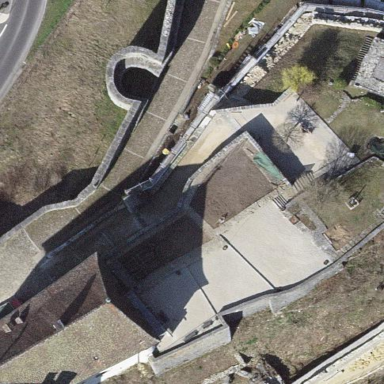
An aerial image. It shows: City wall in the picture.